Question: Ok, we are using the 'jquery-ui-timepicker-addon-0.9.3.js' file
Which has a nice pop up with the calendar and populates a input field.
The problem is, if the input field is already populated and say someone bring up the calendar and happens to click on the next month and clicks away from the calendar...the input field is updated with that next month even though the "DONE" button was not clicked on.
If anyone is familiar with this JS file...I would appreciate some help as to only be able to update the field if the "DONE" button was clicked after choosing a date...
'''
$(function()
{
$("#publication_datepicker").datetimepicker(
{
dateFormat: 'mm-dd-yy',
showOn: 'button',
buttonImage: '..images/calendar.gif',
buttonImageOnly: true,
minDate: 0,
maxDate: '+5Y',
duration: '',
<c:if test="${formIsReadonly or form.newsItemId == '-1'}">disabled: true,</c:if>
constrainInput: false,
timeFormat: 'hh:mm'
});
'''
JS FILE:
<URL>

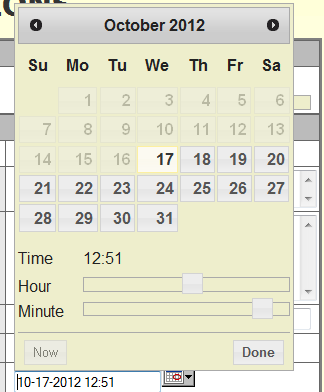
Answer: Found the problem...in the js file there is a function called: _newInst
I commented out this line in 2 sections:
'tp_inst._updateDateTime(dp_inst)'
Fixed the problem
'''
_newInst: function ($input, o) {
var tp_inst = new Timepicker(),
inlineSettings = {};
tp_inst.hour = tp_inst._defaults.hour;
tp_inst.minute = tp_inst._defaults.minute;
tp_inst.second = tp_inst._defaults.second;
tp_inst.ampm = "";
tp_inst.$input = $input;
for (var attrName in this._defaults) {
var attrValue = $input.attr("time:" + attrName);
if (attrValue) {
try {
inlineSettings[attrName] = eval(attrValue)
} catch (err) {
inlineSettings[attrName] = attrValue
}
}
}
tp_inst._defaults = $.extend({}, this._defaults, inlineSettings, o, {
beforeShow: function (input, dp_inst) {
if ($.isFunction(o.beforeShow)) {
o.beforeShow(input, dp_inst, tp_inst)
}
},
onChangeMonthYear: function (year, month, dp_inst) {
//tp_inst._updateDateTime(dp_inst);
if ($.isFunction(o.onChangeMonthYear)) {
o.onChangeMonthYear(year, month, dp_inst, tp_inst)
}
},
onClose: function (dateText, dp_inst) {
if (tp_inst.timeDefined === true && $input.val() != "") {
//tp_inst._updateDateTime(dp_inst)
}
if ($.isFunction(o.onClose)) {
o.onClose(dateText, dp_inst, tp_inst)
}
},
timepicker: tp_inst
});
if (o.altField) {
tp_inst.$altInput = $(o.altField).css({
cursor: "pointer"
}).focus(function () {
$input.trigger("focus")
})
}
if (tp_inst._defaults.minDate !== undefined && tp_inst._defaults.minDate instanceof Date) {
tp_inst._defaults.minDateTime = new Date(tp_inst._defaults.minDate.getTime())
}
if (tp_inst._defaults.minDateTime !== undefined && tp_inst._defaults.minDateTime instanceof Date) {
tp_inst._defaults.minDate = new Date(tp_inst._defaults.minDateTime.getTime())
}
if (tp_inst._defaults.maxDate !== undefined && tp_inst._defaults.maxDate instanceof Date) {
tp_inst._defaults.maxDateTime = new Date(tp_inst._defaults.maxDate.getTime())
}
if (tp_inst._defaults.maxDateTime !== undefined && tp_inst._defaults.maxDateTime instanceof Date) {
tp_inst._defaults.maxDate = new Date(tp_inst._defaults.maxDateTime.getTime())
}
return tp_inst
}
'''